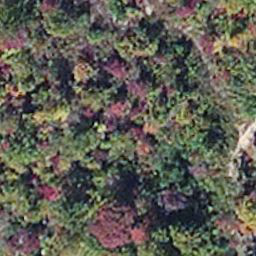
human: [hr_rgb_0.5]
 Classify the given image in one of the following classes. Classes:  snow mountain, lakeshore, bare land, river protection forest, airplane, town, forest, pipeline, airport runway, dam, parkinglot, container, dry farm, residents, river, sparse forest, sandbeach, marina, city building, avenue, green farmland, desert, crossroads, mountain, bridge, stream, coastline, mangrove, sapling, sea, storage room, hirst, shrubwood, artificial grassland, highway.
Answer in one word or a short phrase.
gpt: mangrove